Question: I have an upper menu with the following CSS:-
'''
nav {
background: -webkit-gradient(linear, center top, center bottom, from(#fff), to(#ccc));
background-image: linear-gradient(#fff, #ccc);
border-radius: 6px;
box-shadow: 0px 0px 4px 2px rgba(0,0,0,0.4);
padding: 0 10px;
position: relative;
}
.menu li {
float: left;
position: relative;
list-style-type: none;
/*background: url('img/denim.png');
font-family: 'Droid Sans', sans-serif;*/
}
.menu li a {
color: #444;
display: block;
font-size: 12px;
line-height: 5px;
padding: 6px 12px;
margin: 8px 8px;
vertical-align: middle;
text-decoration: none;
}
.menu li a:hover {
background: -webkit-gradient(linear, center top, center bottom, from(#ededed), to(#fff));
background-image: linear-gradient(#ededed, #fff);
border-radius: 12px;
box-shadow: inset 0px 0px 1px 1px rgba(0,0,0,0.1);
color: #222;
}
/* Dropdown styles */
.menu ul {
position: absolute;
left: -9999px;
list-style: none;
opacity: 0;
transition: opacity 1s ease;
}
.menu ul li {
float: none;
}
.menu ul a {
white-space: nowrap;
}
/* Displays the dropdown on hover and moves back into position */
.menu li:hover ul {
background: rgba(255,255,255,0.7);
border-radius: 0 0 6px 6px;
box-shadow: inset 0px 2px 4px rgba(0,0,0,0.4);
left: 5px;
opacity: 1;
}
/* Persistant Hover State */
.menu li:hover a {
background: -webkit-gradient(linear, center top, center bottom, from(#ccc), to(#ededed));
background-image: linear-gradient(#ccc, #ededed);
border-radius: 12px;
box-shadow: inset 0px 0px 1px 1px rgba(0,0,0,0.1);
color: #222;
}
.menu li:hover ul a {
background: none;
border-radius: 0;
box-shadow: none;
}
.menu li:hover ul li a:hover {
background: -webkit-gradient(linear, center top, center bottom, from(#eee), to(#fff));
background-image: linear-gradient(#ededed, #fff);
border-radius: 12px;
box-shadow: inset 0px 0px 4px 2px rgba(0,0,0,0.3);
}
'''
Currently when the menu is displayed above an icon , the icon will occur above the menu text as follow:-

So is there a way to force the menu to be displayed above any text and icons ?
Thanks
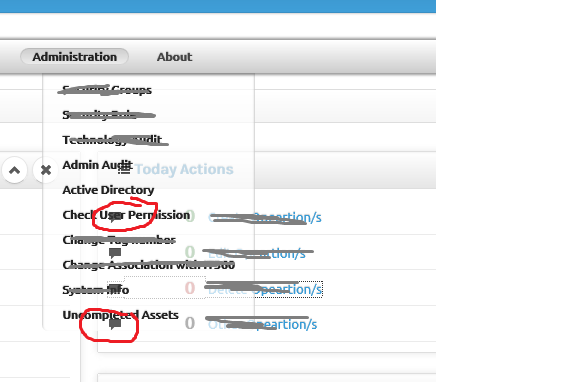
Answer: Use Z-index to a high level on the menu and set the background color to solid white on the '.menu li' class as shown below:
'''
nav {
background: -webkit-gradient(linear, center top, center bottom, from(#fff), to(#ccc));
background-image: linear-gradient(#fff, #ccc);
border-radius: 6px;
box-shadow: 0px 0px 4px 2px rgba(0,0,0,0.4);
padding: 0 10px;
position: relative;
z-index: 1000;
}
.menu li {
float: left;
position: relative;
list-style-type: none;
/*background: url('img/denim.png');
font-family: 'Droid Sans', sans-serif;*/
z-index: 1000;
}
.menu li:hover ul {
/*background: rgba(255,255,255,0.7);*/
background: rgba(255,255,255,1); /* use this to make the background solid white */
border-radius: 0 0 6px 6px;
box-shadow: inset 0px 2px 4px rgba(0,0,0,0.4);
left: 5px;
opacity: 1;
z-index:1000;
}
'''